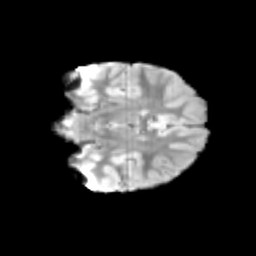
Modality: T2w
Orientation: coronal
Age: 9
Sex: male
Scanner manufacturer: siemens
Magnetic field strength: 3 T
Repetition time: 3.8 s
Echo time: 0.07 s